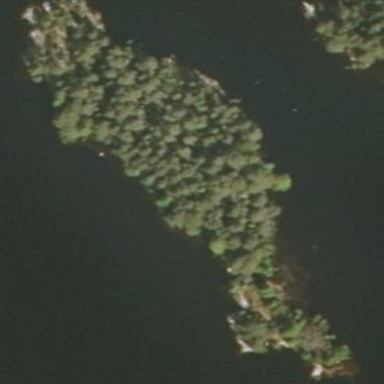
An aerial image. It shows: Image showing island.